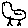
Label: bird